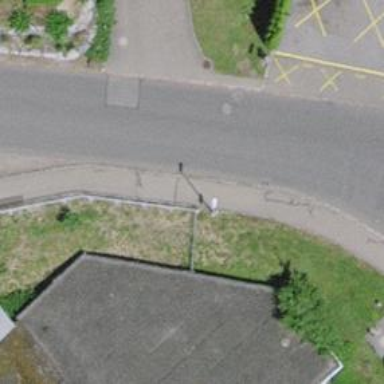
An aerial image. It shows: Public transport stop position.